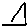
Label: triangle